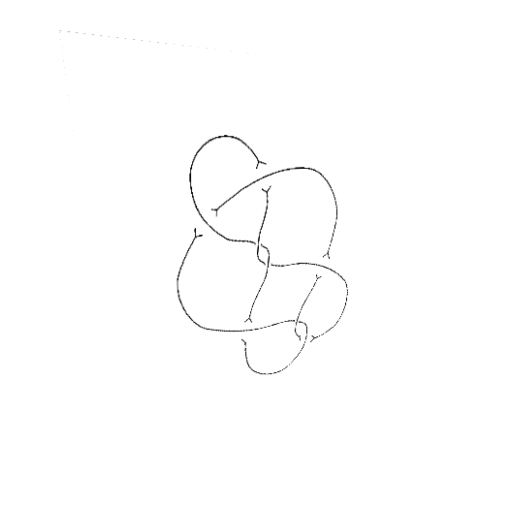
Crossing number: 8